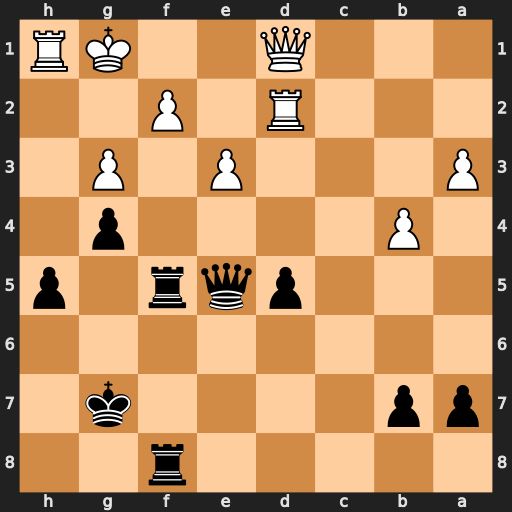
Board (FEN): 5r2/pp4k1/8/3pqr1p/1P4p1/P3P1P1/3R1P2/3Q2KR
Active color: b
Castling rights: -
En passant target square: -
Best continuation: Rxf2 Rxf2 Qxg3+ Rg2 Qxe3+